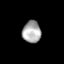
Tissue: skin
Cell type: Epithelial cells
Senescence score: 0.264
Nuclear area (px): 396
Mean DAPI intensity: 169.533